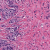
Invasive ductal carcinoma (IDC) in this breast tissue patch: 1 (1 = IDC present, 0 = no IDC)